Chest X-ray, AP view. Patient: 51 years old, sex M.
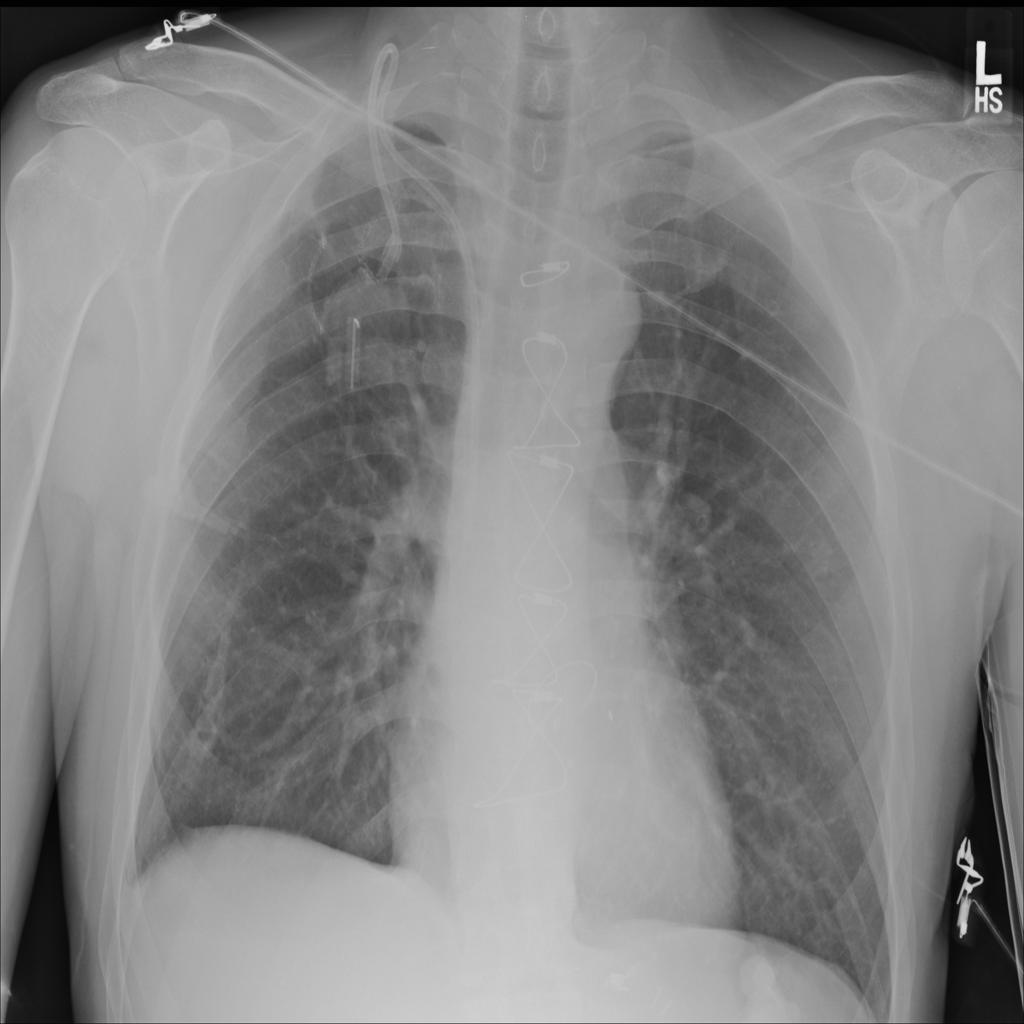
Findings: No Finding